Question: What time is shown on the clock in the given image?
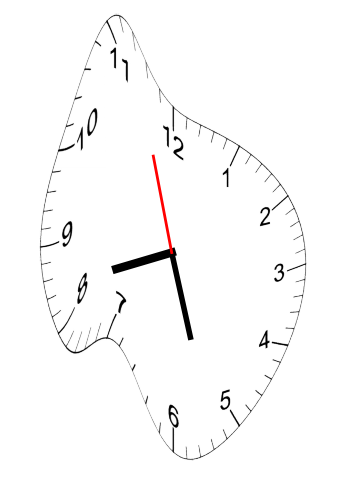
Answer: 08:26:57